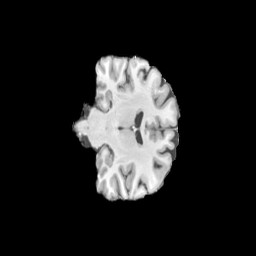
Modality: T1w
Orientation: coronal